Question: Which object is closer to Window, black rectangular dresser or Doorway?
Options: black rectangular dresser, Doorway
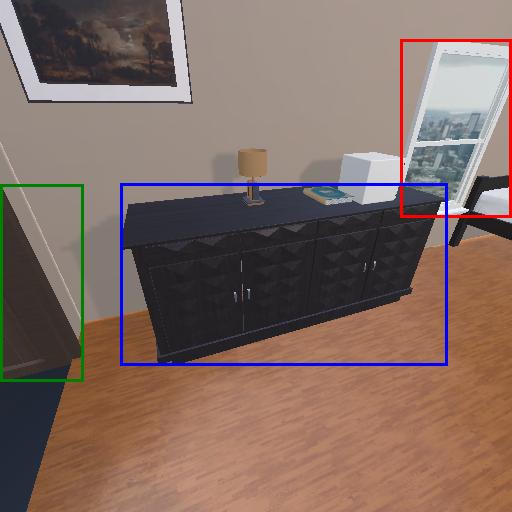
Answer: black rectangular dresser